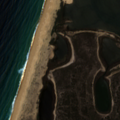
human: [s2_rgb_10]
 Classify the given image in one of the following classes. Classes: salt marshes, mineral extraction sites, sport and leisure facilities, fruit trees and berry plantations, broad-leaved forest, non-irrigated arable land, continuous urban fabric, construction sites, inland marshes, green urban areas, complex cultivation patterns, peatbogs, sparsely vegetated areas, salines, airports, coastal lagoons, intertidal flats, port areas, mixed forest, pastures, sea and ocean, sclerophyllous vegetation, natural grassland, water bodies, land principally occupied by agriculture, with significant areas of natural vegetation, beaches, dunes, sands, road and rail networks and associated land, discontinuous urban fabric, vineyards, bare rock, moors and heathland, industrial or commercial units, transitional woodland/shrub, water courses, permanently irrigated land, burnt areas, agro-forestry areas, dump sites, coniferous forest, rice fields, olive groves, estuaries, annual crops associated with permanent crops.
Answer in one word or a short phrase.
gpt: continuous urban fabric